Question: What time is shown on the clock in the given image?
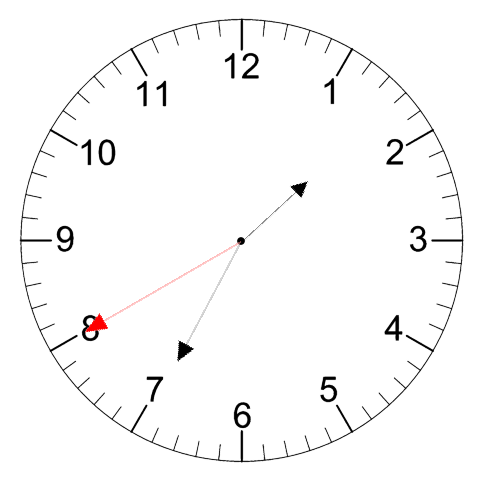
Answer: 01:34:40